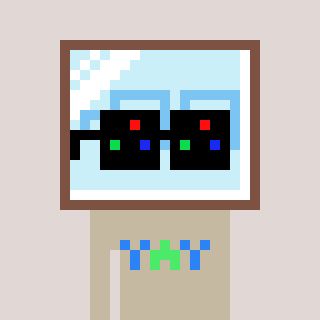
a pixel art character with square black sunglasses, a mirror-shaped head and a bege-colored body on a warm background